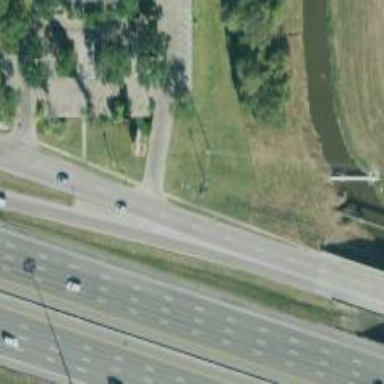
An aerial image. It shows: Secondary road with frontage road alongside.